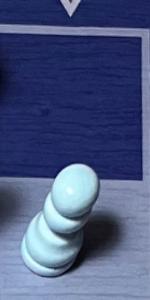
Label: Pawn_White